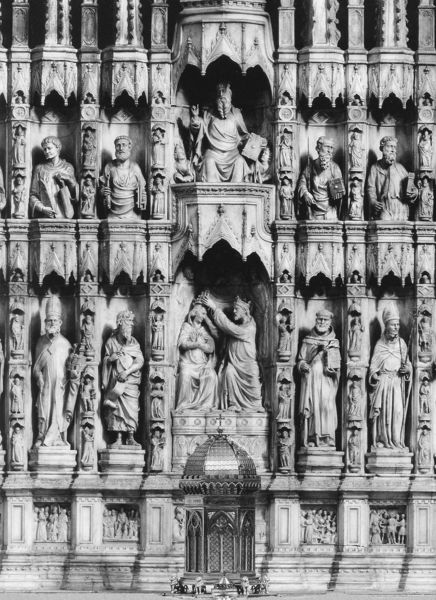
Titel: Hochaltar
Künstler: Jacobello dalle Masegne
Standort: Bologna, S. Francesco (EU - I)
Schlagwörter: gott, weiß, grau, säulen, alt, architektur, bibel, stein, gotik, krone, skulptur, statue, fassade, figuren, bischof, könig, papst, thron, bildhauerei, vagina, foto, fotografie, penis, nische, kreuz, altar, kapitelle, skulpturen, jesus, antik, mittelalter, klerus, krönung, mönch, baldachin, geistliche, königin, heilige, büsten, jünger, nischen, gewände, apostel, evangelisten, püenis